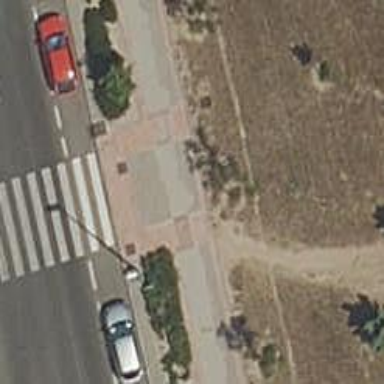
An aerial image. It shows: Sidewalk along the footway.